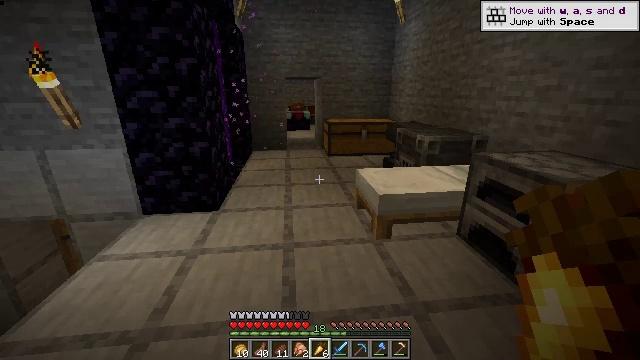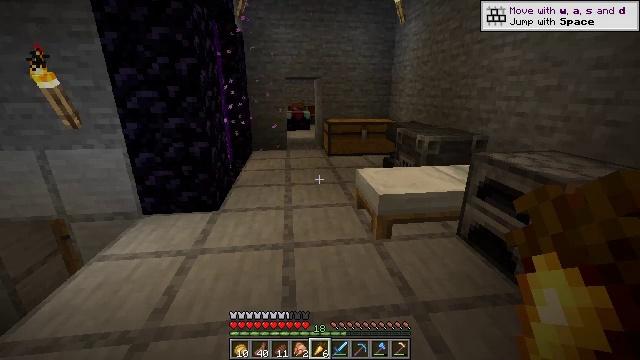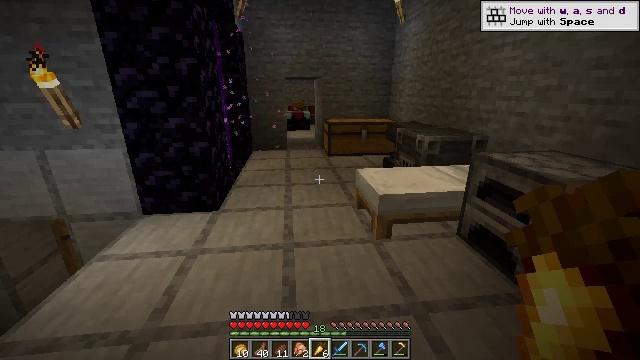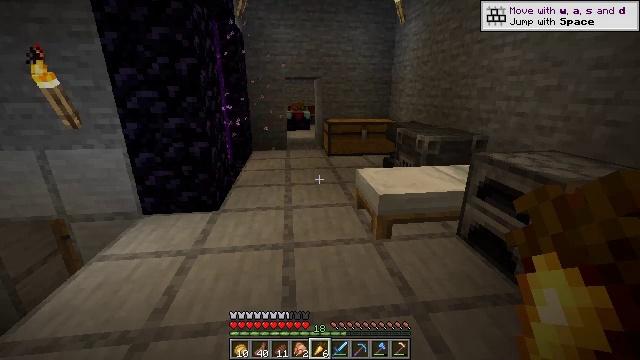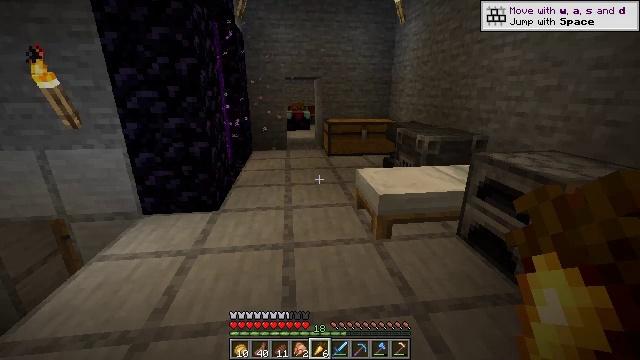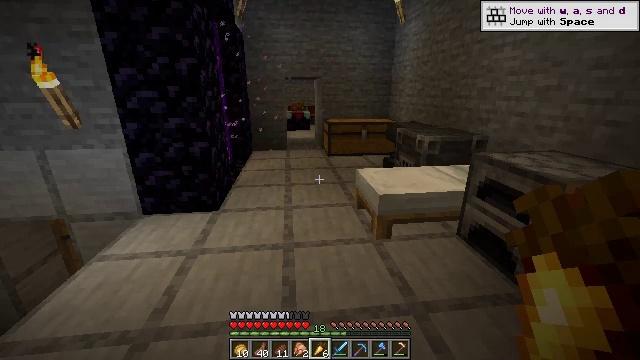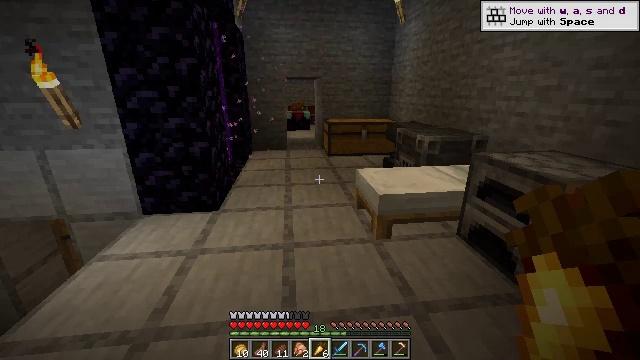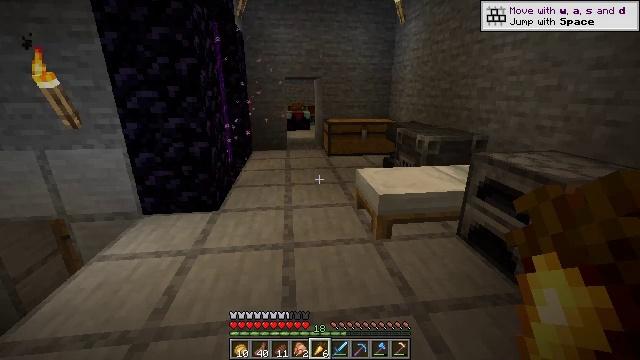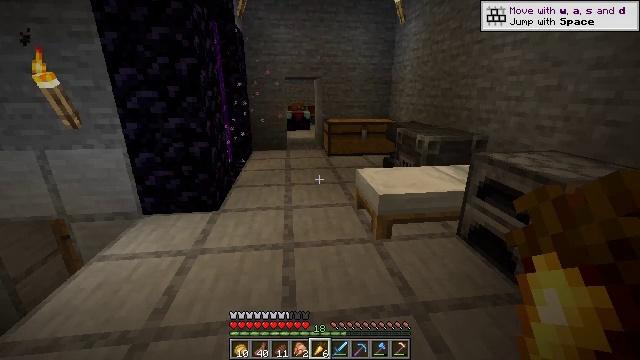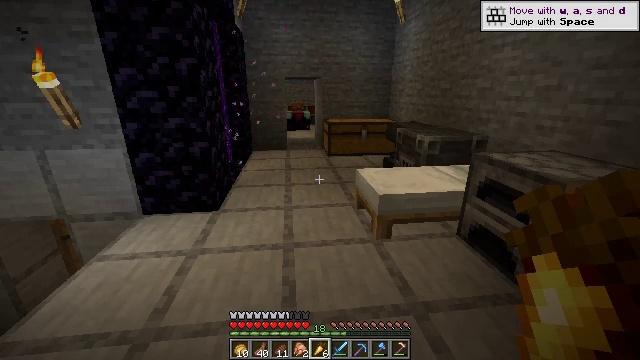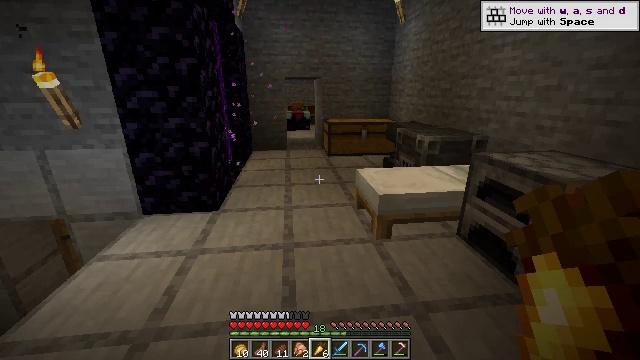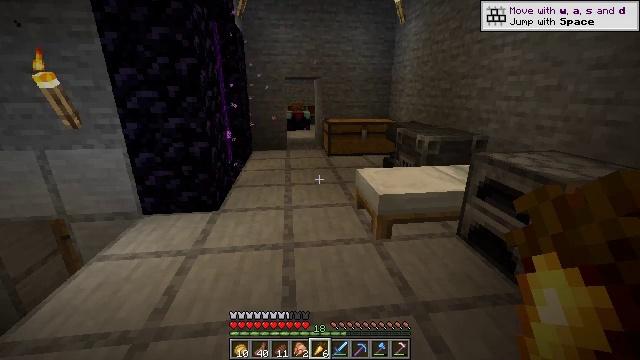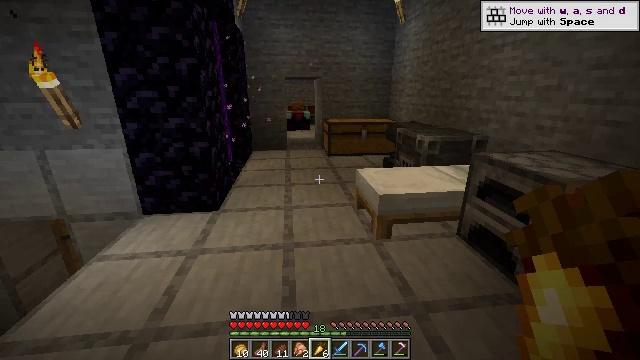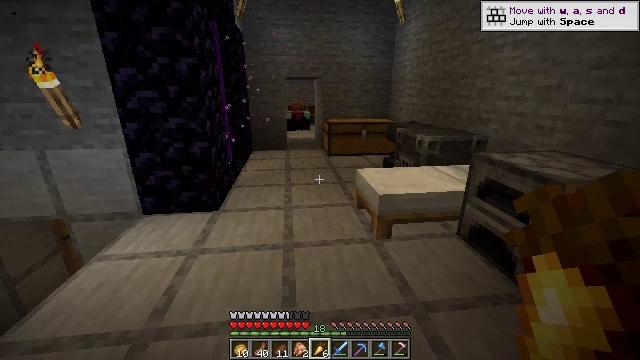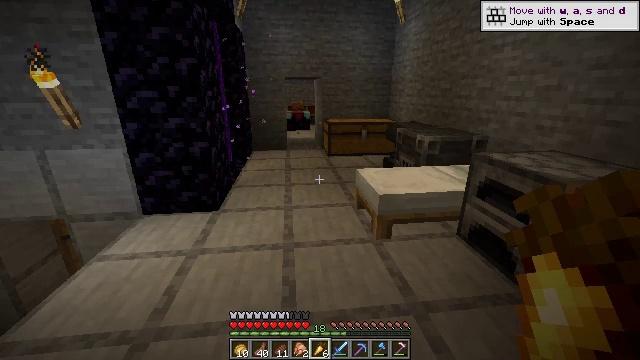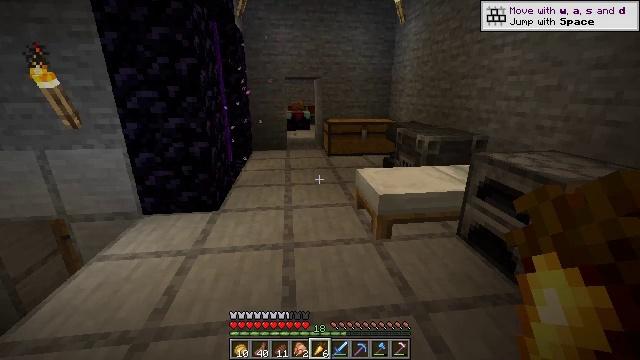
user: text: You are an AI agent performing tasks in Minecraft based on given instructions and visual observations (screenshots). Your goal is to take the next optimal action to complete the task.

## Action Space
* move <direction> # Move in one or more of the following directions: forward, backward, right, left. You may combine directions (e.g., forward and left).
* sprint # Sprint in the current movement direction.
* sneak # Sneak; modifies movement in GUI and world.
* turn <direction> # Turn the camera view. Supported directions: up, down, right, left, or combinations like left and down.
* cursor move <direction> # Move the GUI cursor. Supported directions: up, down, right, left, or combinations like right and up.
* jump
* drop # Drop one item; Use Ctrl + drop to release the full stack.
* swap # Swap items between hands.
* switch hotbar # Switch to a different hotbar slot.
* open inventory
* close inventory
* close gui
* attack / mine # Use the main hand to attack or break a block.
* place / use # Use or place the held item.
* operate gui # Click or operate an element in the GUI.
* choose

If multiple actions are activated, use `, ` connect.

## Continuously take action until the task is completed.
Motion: motion action
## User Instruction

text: Craft a tripwire hook with iron ingot, a stick, and a wooden plank.
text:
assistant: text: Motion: no_op
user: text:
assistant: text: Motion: no_op
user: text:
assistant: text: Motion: no_op
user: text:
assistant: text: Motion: no_op
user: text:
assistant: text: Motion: no_op
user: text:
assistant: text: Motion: no_op
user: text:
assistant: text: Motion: no_op
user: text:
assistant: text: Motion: no_op
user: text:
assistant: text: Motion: no_op
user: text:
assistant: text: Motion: no_op
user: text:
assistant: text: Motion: no_op
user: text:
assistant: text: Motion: no_op
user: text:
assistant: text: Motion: no_op
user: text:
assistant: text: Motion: no_op
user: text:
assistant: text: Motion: no_op
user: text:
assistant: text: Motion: no_op
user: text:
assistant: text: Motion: no_op
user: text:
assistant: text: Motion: no_op
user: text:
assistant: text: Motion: no_op
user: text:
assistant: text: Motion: no_op
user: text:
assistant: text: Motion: no_op
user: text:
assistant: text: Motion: no_op
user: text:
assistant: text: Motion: no_op
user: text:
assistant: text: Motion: no_op
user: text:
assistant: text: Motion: no_op
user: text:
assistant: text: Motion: no_op
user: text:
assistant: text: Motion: no_op
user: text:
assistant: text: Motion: no_op
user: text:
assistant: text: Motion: no_op
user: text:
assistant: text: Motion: no_op